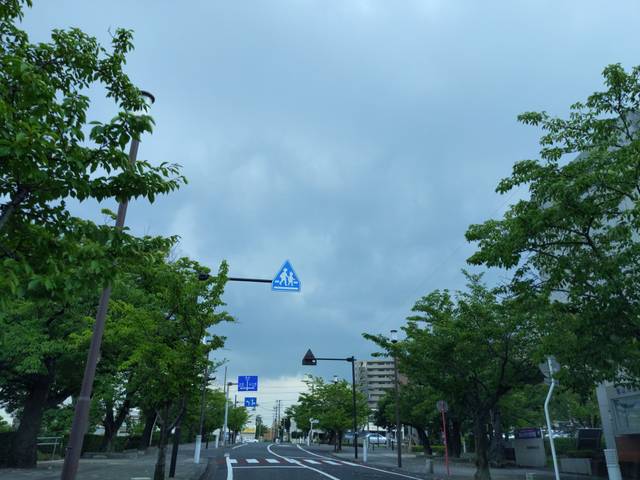
Region: Japan
Coordinates: 37.395, 140.373